Field crop: maize
Growth stage: 1
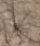
Species: salsola